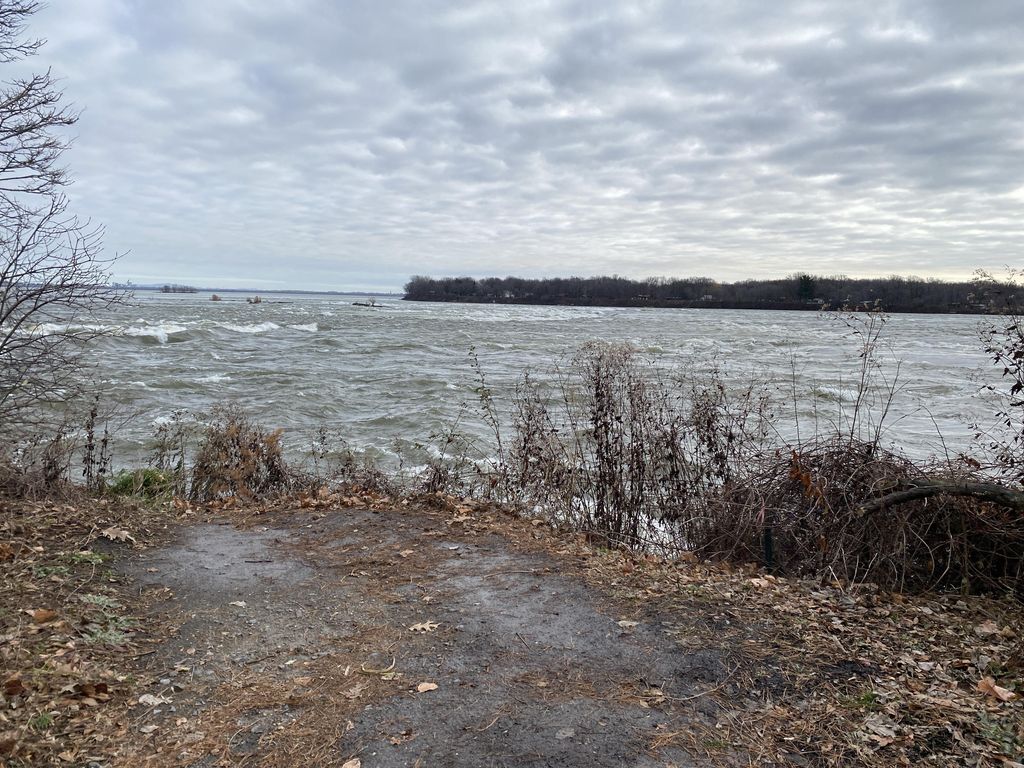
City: montreal